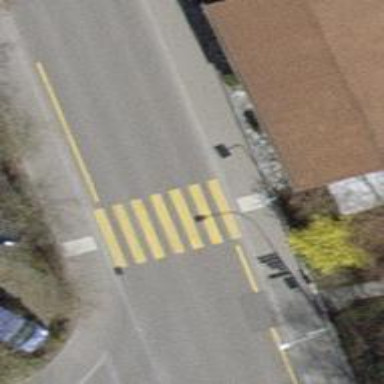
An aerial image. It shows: Kerb serving as barrier.